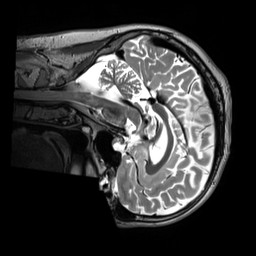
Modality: T2w
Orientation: sagittal
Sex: male
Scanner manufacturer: siemens
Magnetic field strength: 3 T
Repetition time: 3.2 s
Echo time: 0.409 s